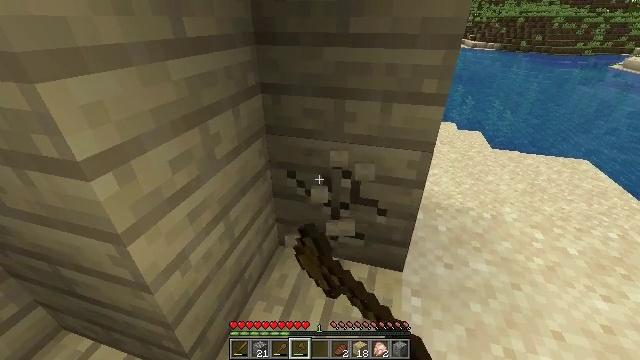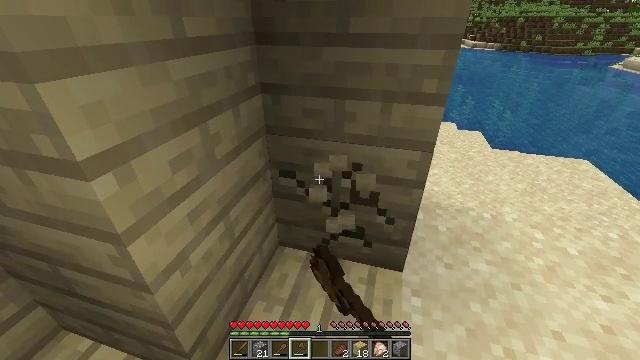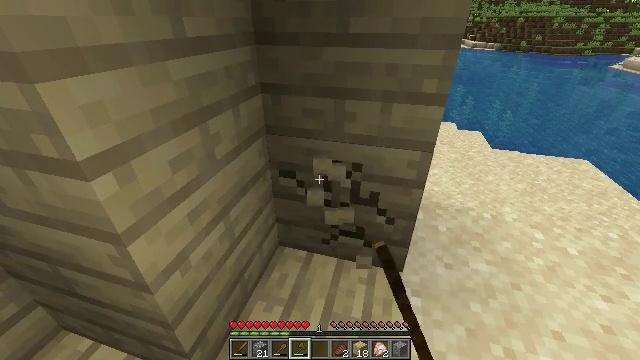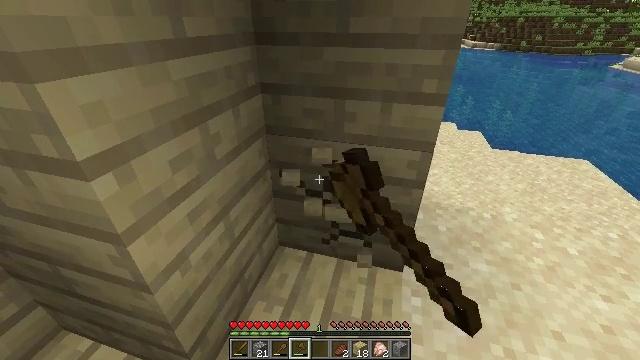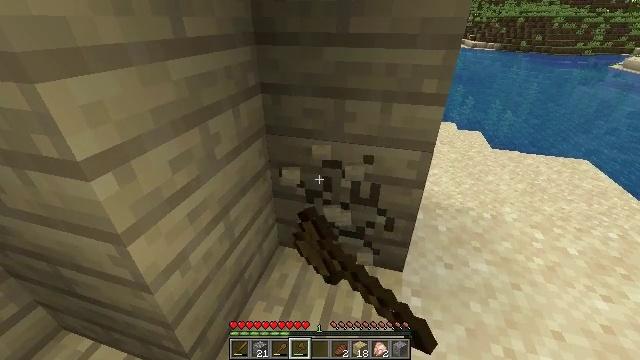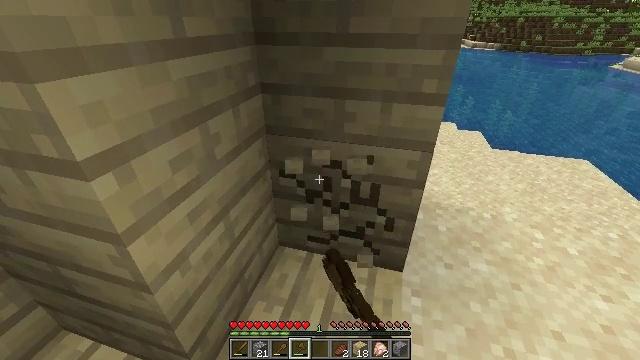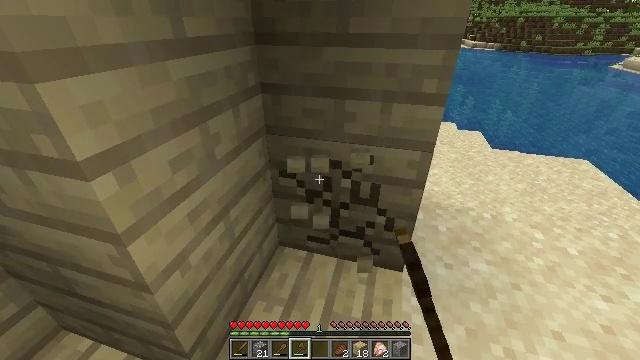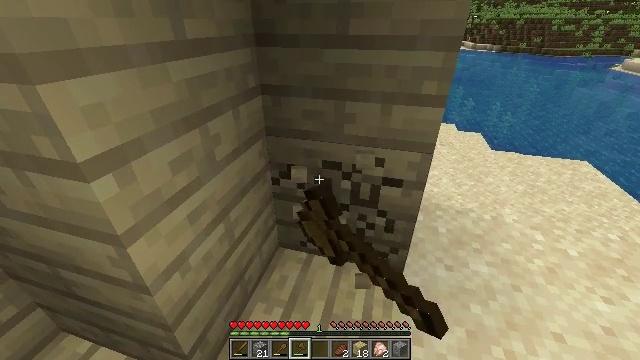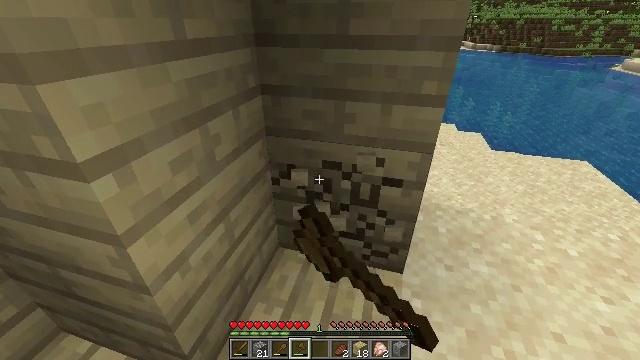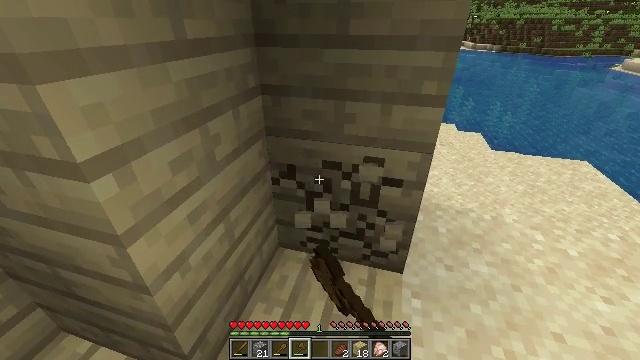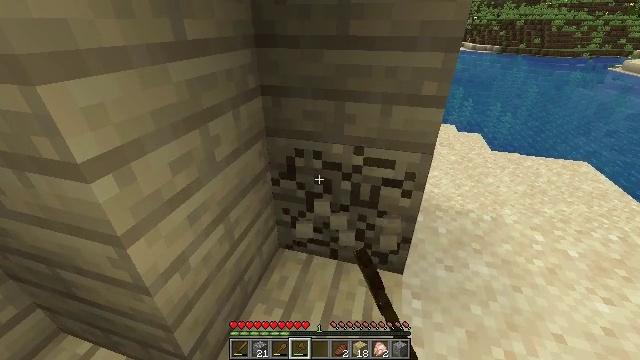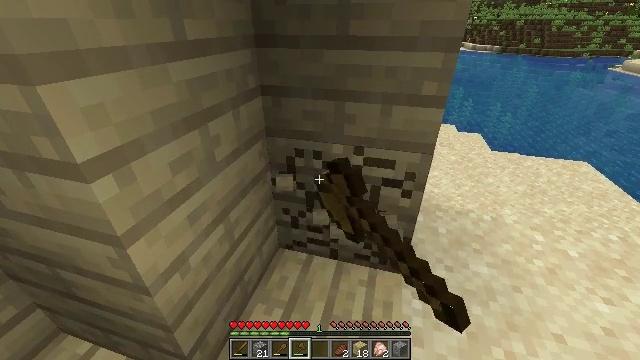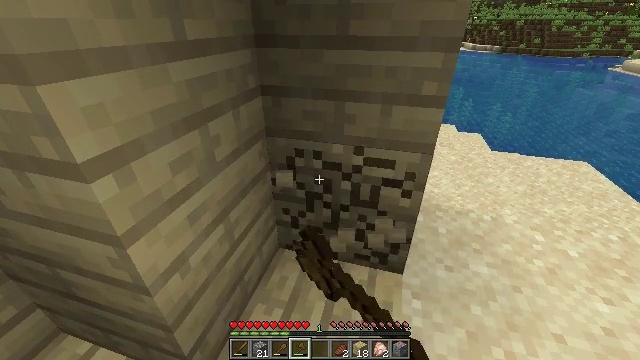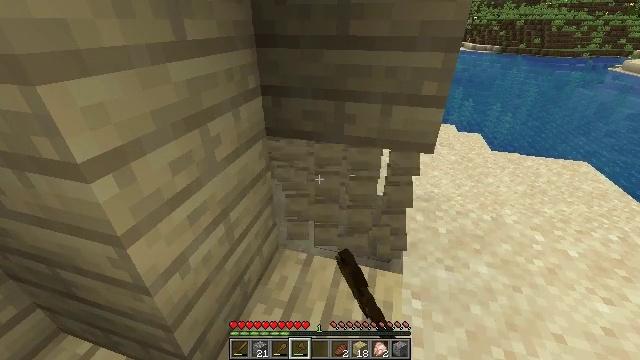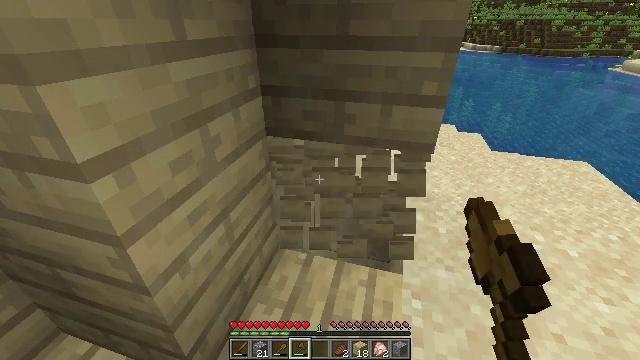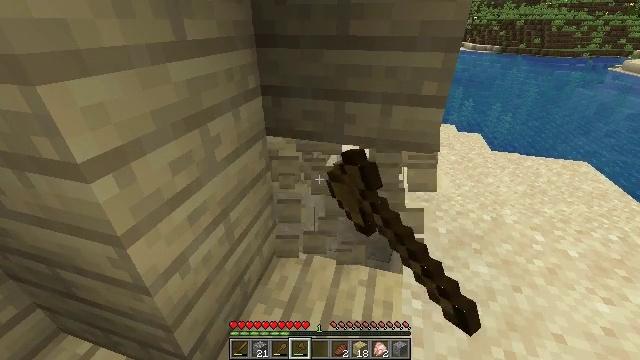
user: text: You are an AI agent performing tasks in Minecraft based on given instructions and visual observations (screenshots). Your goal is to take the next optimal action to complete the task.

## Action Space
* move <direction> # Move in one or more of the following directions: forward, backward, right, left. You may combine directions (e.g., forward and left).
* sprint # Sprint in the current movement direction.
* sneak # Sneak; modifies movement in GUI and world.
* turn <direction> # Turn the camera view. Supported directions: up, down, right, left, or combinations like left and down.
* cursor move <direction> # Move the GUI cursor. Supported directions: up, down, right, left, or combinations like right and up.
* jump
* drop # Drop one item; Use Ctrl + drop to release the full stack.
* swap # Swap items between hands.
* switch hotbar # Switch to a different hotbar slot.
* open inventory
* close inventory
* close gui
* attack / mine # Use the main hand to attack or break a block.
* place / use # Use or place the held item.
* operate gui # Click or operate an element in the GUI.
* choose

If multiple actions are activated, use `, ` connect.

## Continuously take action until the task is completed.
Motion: motion action
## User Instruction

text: Mine the birch planks.
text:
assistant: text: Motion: attack / mine
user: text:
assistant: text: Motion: attack / mine
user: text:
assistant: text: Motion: attack / mine
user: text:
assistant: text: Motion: attack / mine
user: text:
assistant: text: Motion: attack / mine
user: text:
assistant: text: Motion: attack / mine
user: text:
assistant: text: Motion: attack / mine
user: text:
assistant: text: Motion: attack / mine
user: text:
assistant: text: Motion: attack / mine
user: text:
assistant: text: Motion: attack / mine
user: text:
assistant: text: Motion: attack / mine
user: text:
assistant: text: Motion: attack / mine
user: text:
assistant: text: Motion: attack / mine
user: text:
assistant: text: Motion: attack / mine
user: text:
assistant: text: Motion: attack / mine
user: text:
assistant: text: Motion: attack / mine
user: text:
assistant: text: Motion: attack / mine
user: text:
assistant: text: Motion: attack / mine
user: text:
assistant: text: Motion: attack / mine
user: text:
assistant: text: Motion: attack / mine
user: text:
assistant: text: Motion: turn up, attack / mine
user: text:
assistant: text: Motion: turn up, attack / mine
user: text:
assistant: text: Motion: turn right and up, attack / mine
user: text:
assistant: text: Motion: turn up, attack / mine
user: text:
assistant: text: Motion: turn up, attack / mine
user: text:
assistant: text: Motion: attack / mine
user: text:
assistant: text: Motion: attack / mine
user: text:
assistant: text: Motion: attack / mine
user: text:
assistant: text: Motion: attack / mine
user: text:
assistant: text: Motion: attack / mine